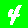
Digit: 4